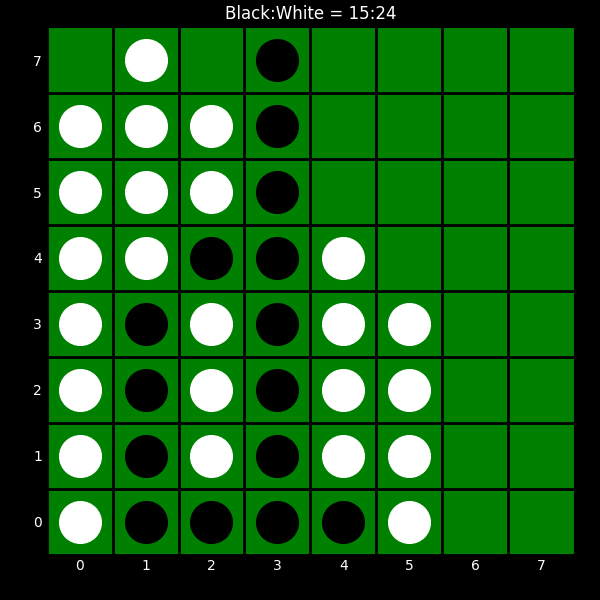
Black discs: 15
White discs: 24